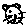
Label: cat